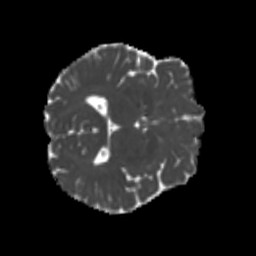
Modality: MD
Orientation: axial
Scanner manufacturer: siemens
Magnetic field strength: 3 T
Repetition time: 4 s
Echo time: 0.0594 s